Question: So I've used Bootstrap columns before, but this project requires some heavy nesting, and I can't get it to work.
The layout requires .col-8 and .col-4 when on desktop, no matter what. The 8 column will support two more columns inside of it that are evenly sized, in which some information will go. I've attached an example below to give an idea. Once the view hits mobile size, the 4 column will disappear and the little columns inside will take up the whole screen.

So I have
'''
.container
.row
.col-md-8
.row
.col-xs-12.col-sm-6.col-md-4.col-lg-4
| content
.col-md-4
.row
.col-xs-12
| content
'''
This works for mobile. However, once you switch to tablet view, the two columns inside the '.col-md-8' will not line up next to each other, and I don't really understand why. If anyone can help me figure out where I'm going wrong I'd appreciate it. I haven't touched any of the code for columns, so it's still basic Bootstrap.
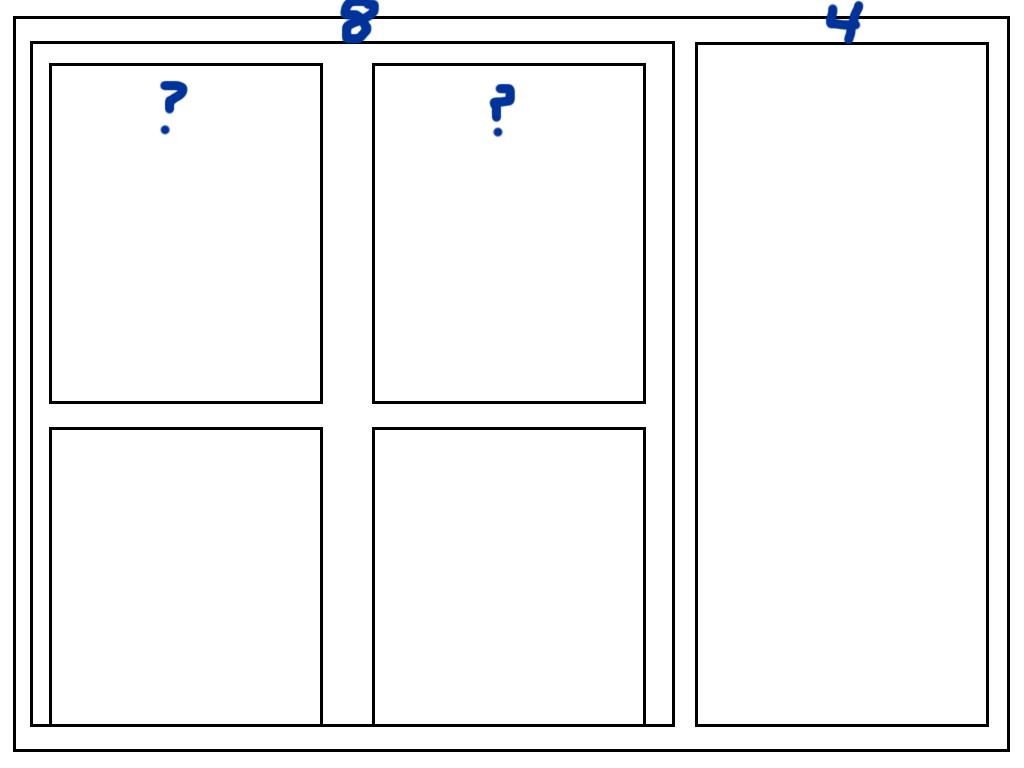
Answer: I think I know what your issue is. I've read <URL> before and it mentions you only need rows on your outside most columns not on inner/nested ones.
So change it like this and it should work.
'''
.container
.row
.col-md-8
.col-xs-12.col-sm-6.col-md-4.col-lg-4
| content
.col-md-4
.col-xs-12
| content
'''